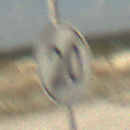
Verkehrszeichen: EndeGeschwindigkeit20
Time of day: Midday
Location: Outdoor (Beach)
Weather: PartlyCloudy
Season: NotSpecified
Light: Natural